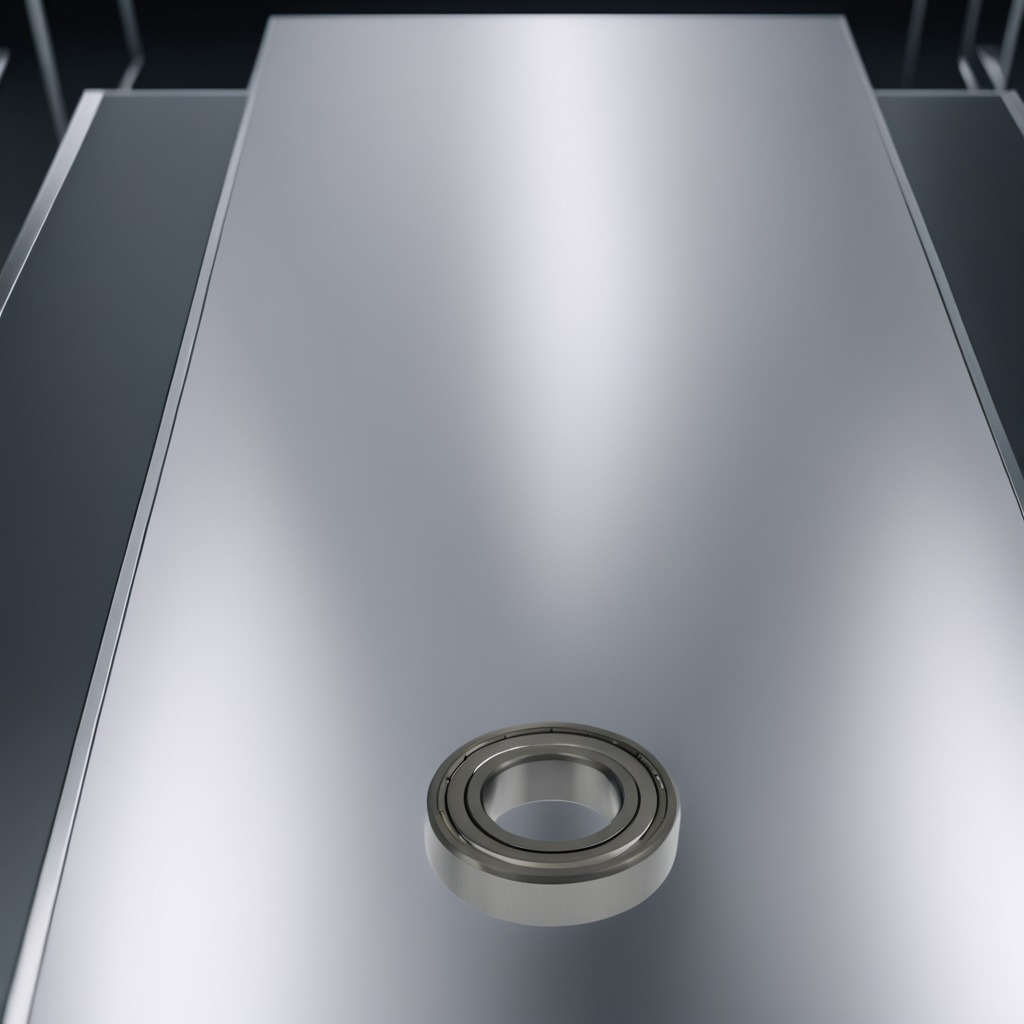
A metal ball bearing is lying on a stainless steel table in a high-end prototyping lab.